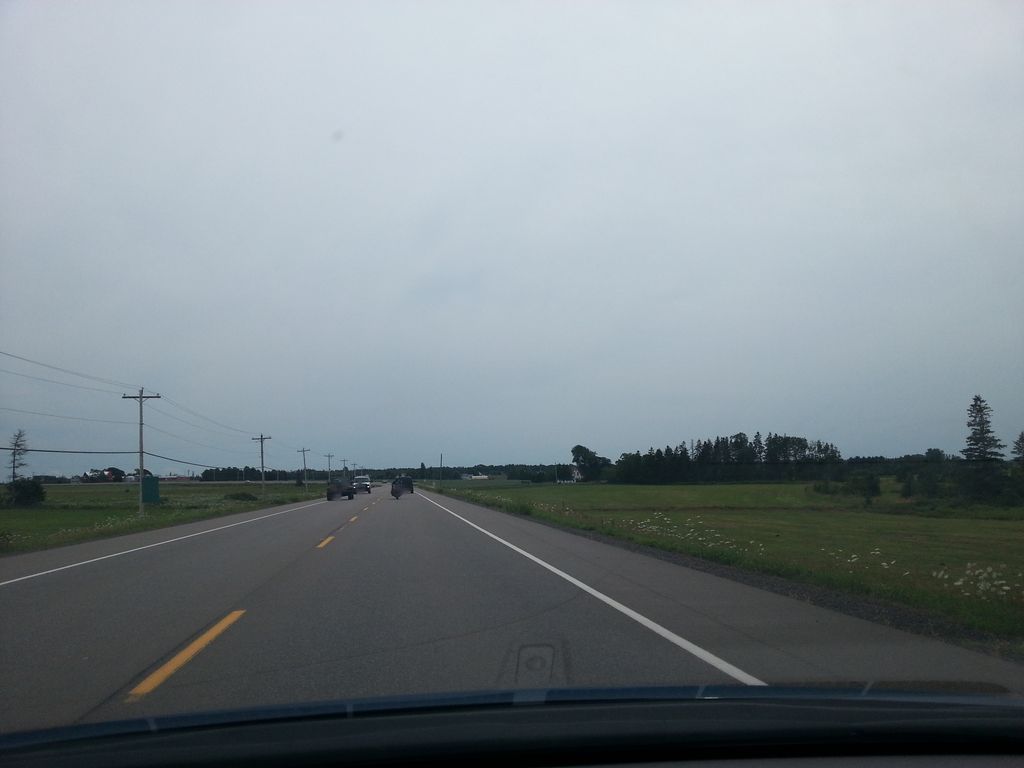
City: charlottetown